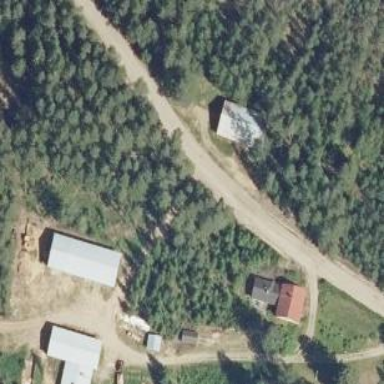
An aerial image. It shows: Tertiary road.